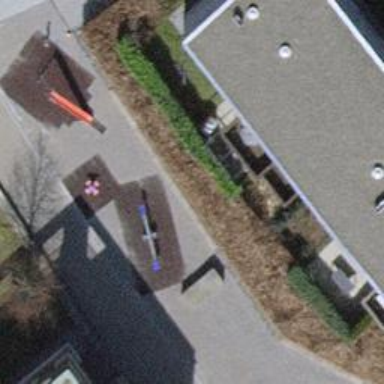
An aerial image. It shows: Playground featuring seesaw.